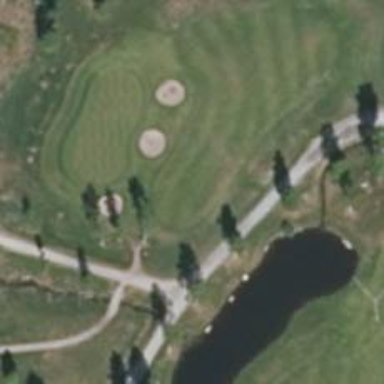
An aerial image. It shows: Golf fairway surrounded by grass.